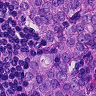
Metastatic tissue present: yes